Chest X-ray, PA view. Patient: 52 years old, sex F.
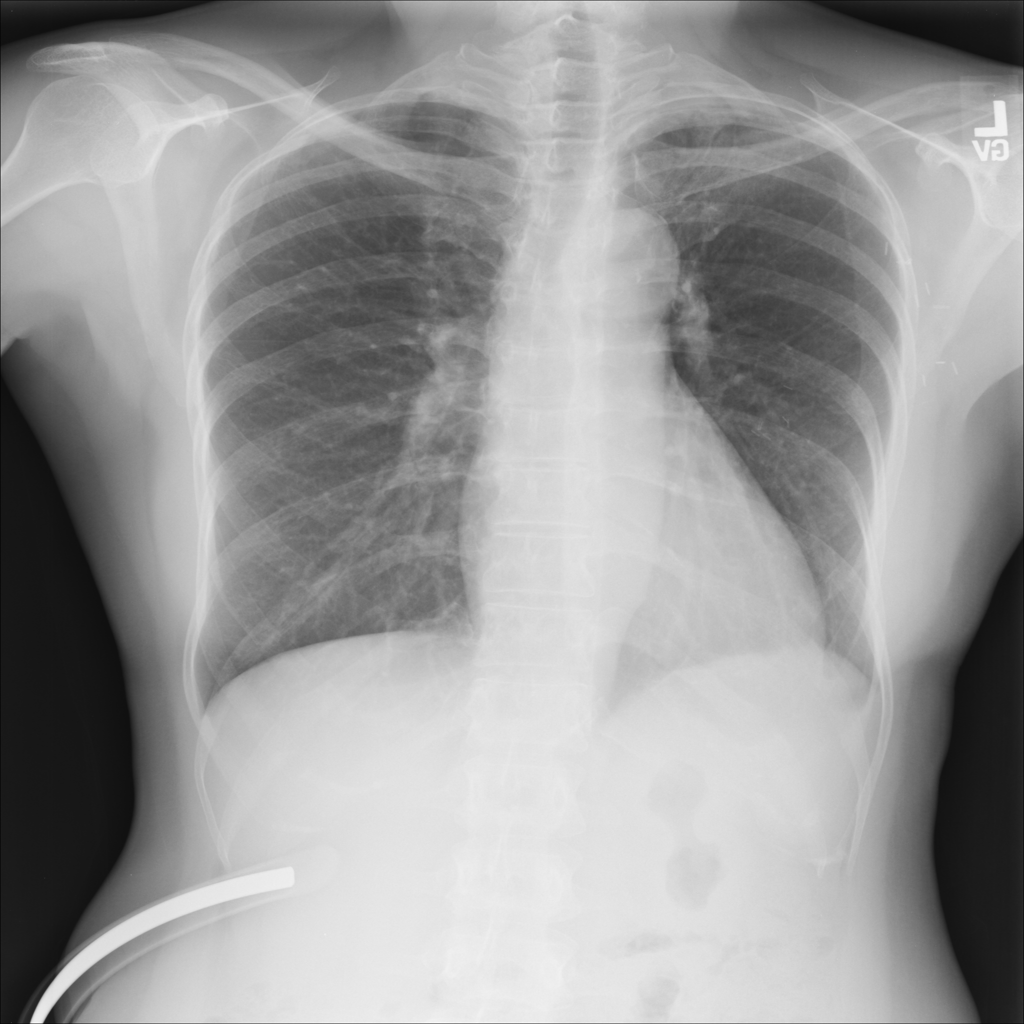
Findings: No Finding